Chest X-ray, PA view. Patient: 43 years old, sex M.
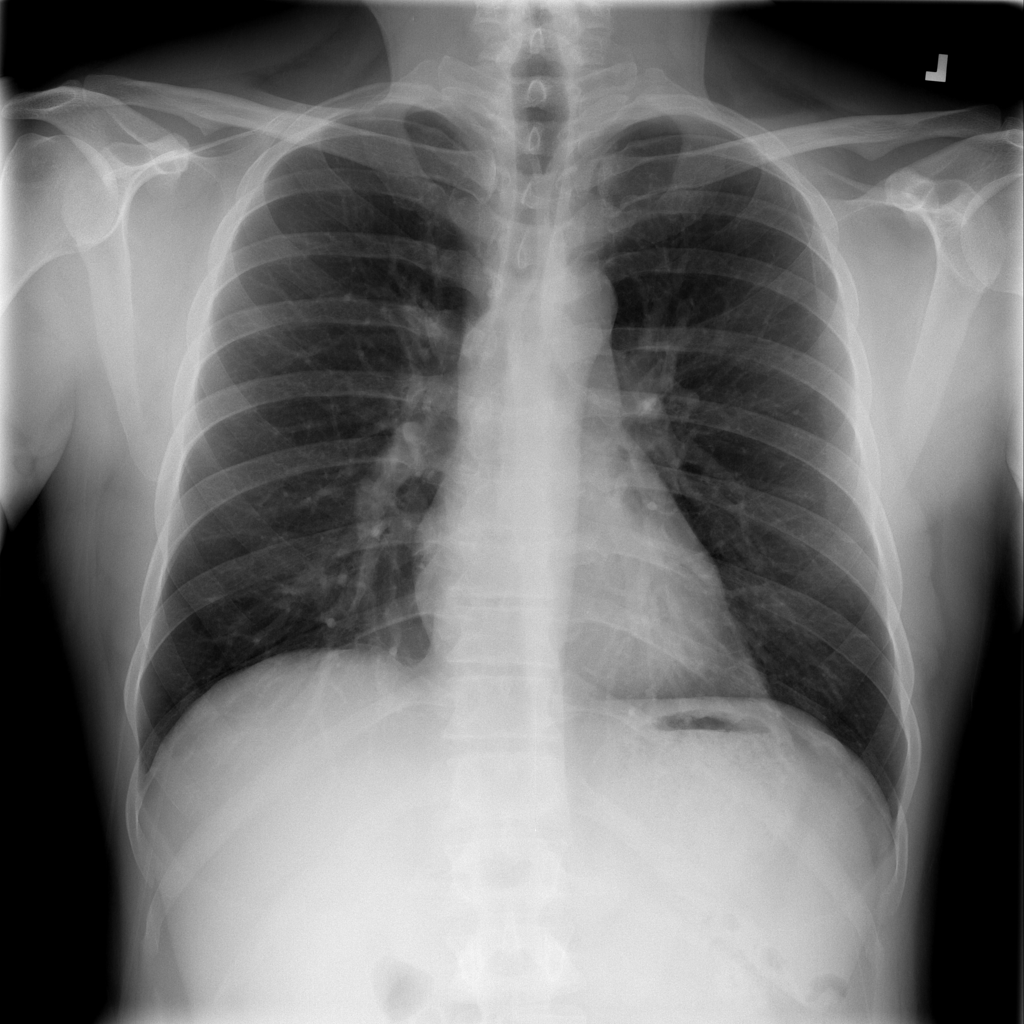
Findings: No Finding